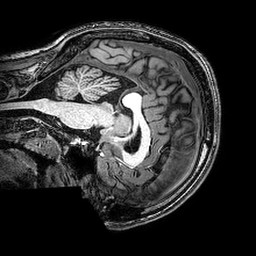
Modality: T1w
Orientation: sagittal
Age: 22
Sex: male
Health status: healthy
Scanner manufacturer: philips
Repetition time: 0.008131 s
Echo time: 0.00374 s